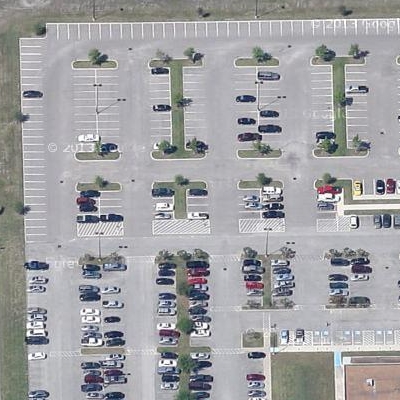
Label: gParking